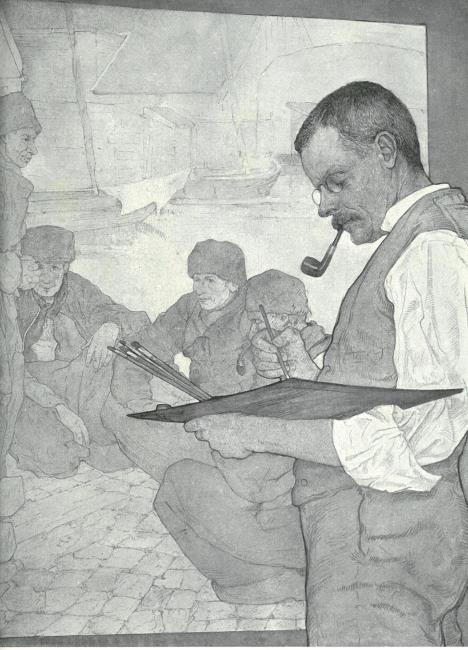
Title: Portrait of William Henry Bartlett (1858-1932)
Artist: Nico Jungmann
Earliest date: 1897
Latest date: 1913
Genre: drawing
Iconography: Tobacco
Keywords: artist's portrait, man's portrait, knee-length portrait, standing (position), head to the left, looking down, body facing left, short hair (men's hairstyle), moustache, spectacles, pipe, smoking a pipe, vest, shirt, trouser, palette, artists' brush, painting, painting in the making (depicted), fisherman, fishing vessel